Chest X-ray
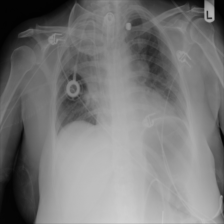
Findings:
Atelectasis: positive
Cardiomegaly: negative
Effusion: negative
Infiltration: positive
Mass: positive
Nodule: negative
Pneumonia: negative
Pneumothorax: negative
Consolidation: negative
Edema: negative
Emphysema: negative
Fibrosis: negative
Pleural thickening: negative
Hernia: negative